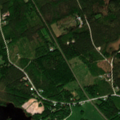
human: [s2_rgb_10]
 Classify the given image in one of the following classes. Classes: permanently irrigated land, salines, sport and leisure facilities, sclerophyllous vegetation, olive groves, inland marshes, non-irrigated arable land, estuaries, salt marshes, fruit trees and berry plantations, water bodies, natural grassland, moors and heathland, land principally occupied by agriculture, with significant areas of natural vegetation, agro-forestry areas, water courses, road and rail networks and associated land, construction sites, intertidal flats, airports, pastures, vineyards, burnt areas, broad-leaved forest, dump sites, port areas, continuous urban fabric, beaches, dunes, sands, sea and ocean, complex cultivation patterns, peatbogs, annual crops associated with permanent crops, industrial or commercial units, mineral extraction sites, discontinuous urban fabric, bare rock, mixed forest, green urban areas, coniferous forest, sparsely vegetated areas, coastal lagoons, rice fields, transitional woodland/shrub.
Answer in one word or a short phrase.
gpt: broad-leaved forest, coniferous forest, mixed forest, water bodies